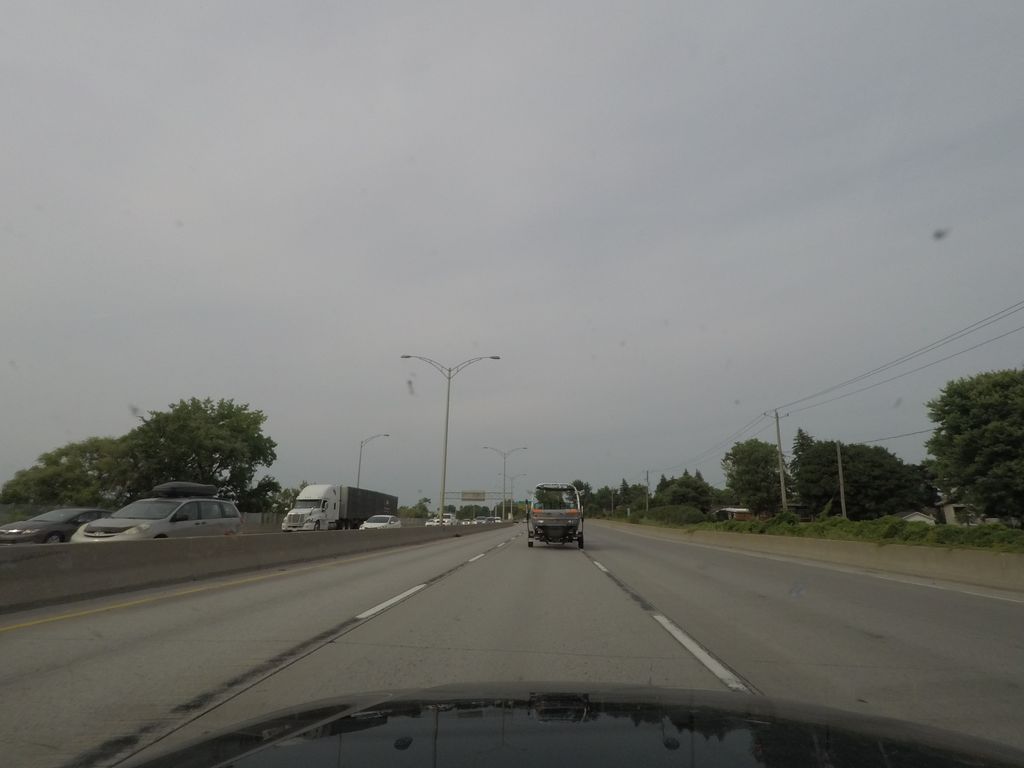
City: montreal